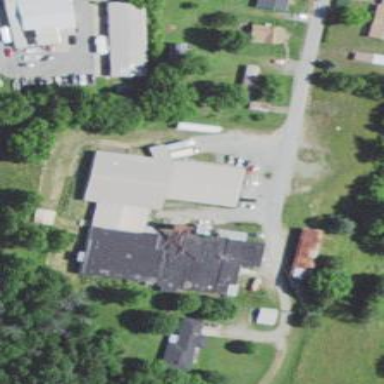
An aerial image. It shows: Industrial building.